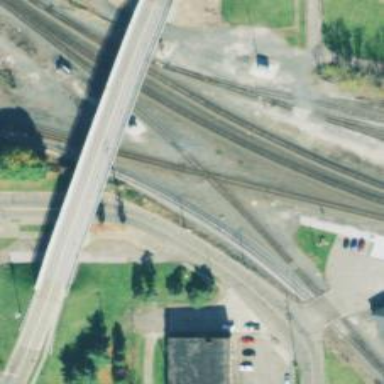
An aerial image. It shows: Railway crossing.